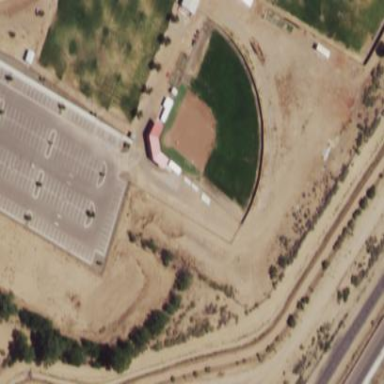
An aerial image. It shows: Baseball pitch for leisure land activities.